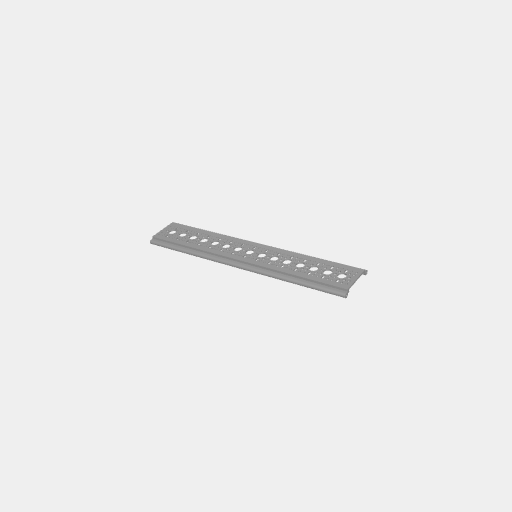
Part: RailChannel15H